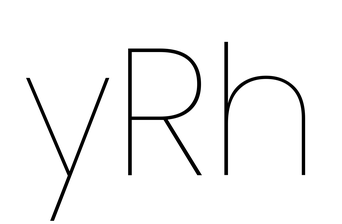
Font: Poppins-Thin